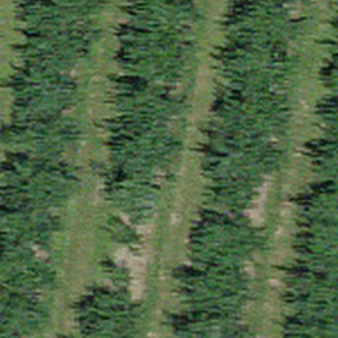
Label: other